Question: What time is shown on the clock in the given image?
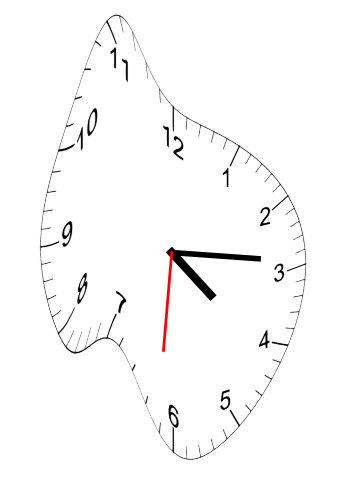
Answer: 04:14:31